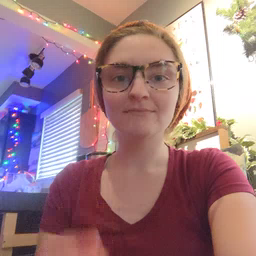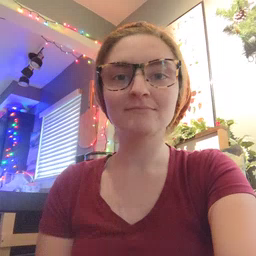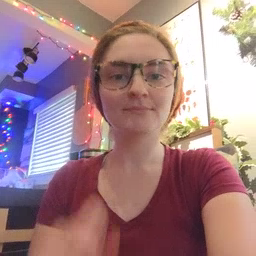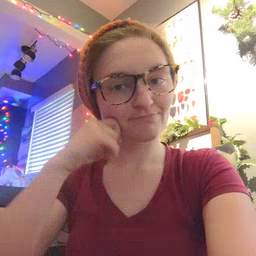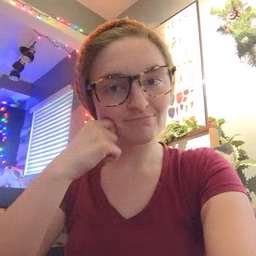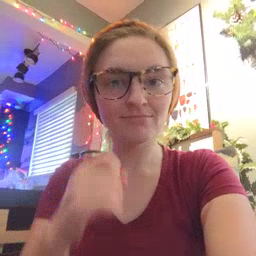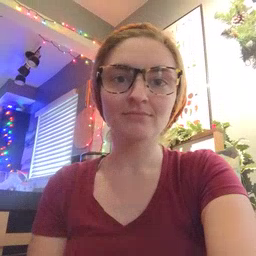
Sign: apple